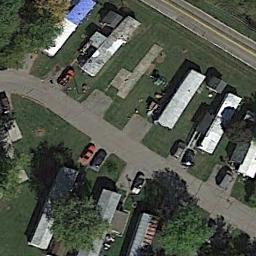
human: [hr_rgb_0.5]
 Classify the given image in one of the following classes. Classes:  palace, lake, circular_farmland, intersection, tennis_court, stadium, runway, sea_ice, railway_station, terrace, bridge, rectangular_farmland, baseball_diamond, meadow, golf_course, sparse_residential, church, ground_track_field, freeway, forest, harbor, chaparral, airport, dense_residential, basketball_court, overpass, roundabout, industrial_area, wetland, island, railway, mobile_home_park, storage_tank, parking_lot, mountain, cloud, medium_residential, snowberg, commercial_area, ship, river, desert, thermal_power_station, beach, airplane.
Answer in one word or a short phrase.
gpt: mobile_home_park